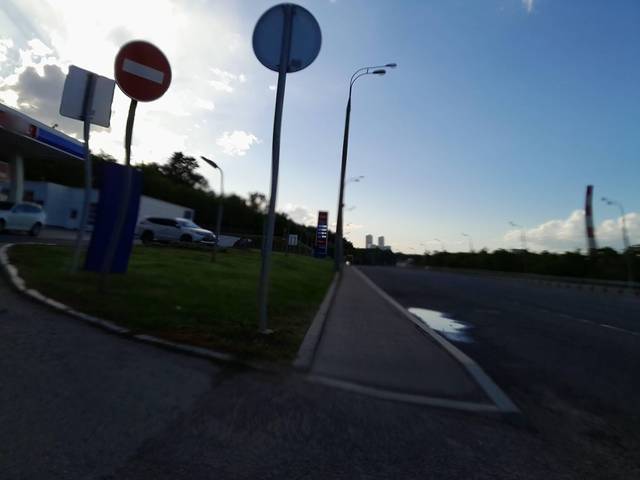
Region: Russia
Coordinates: 55.811, 37.691